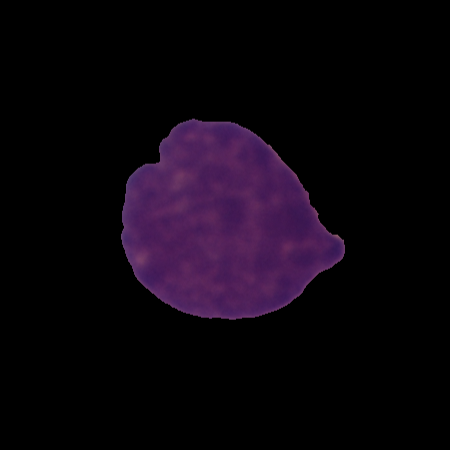
Label: cancer